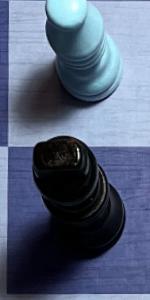
Label: King_Black